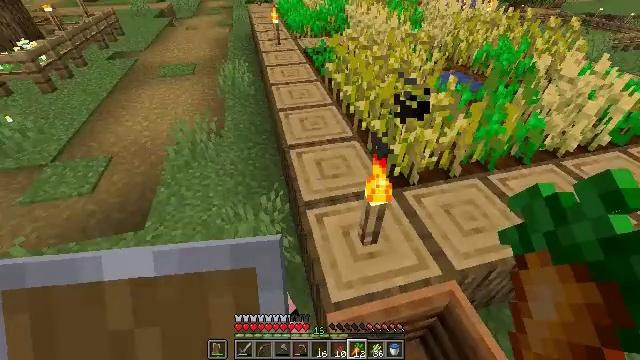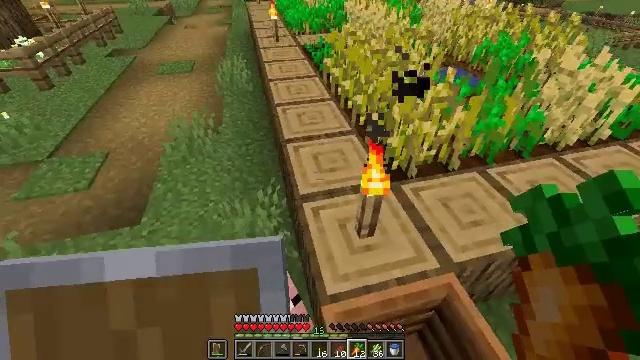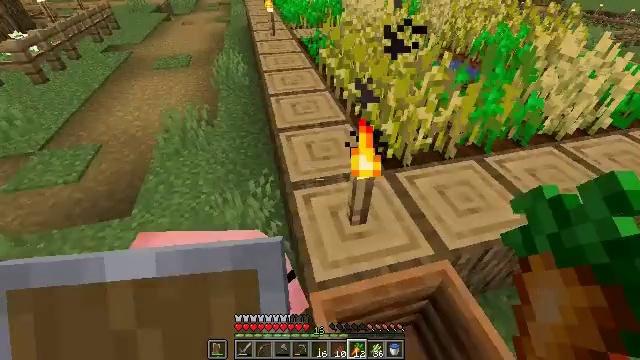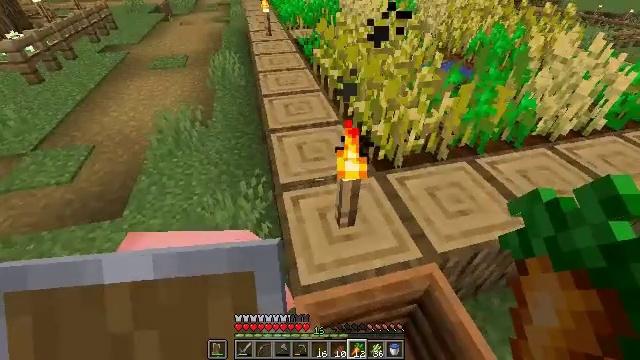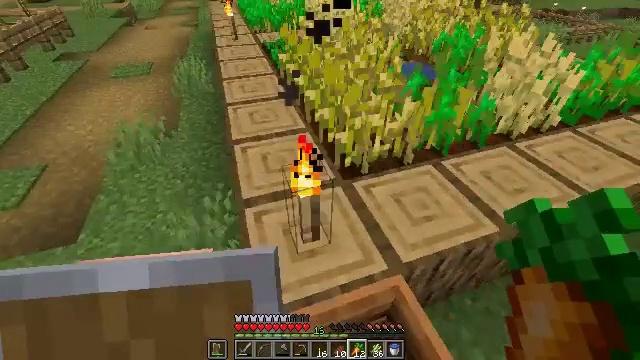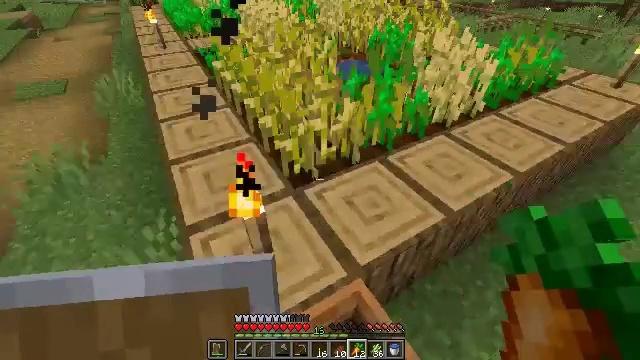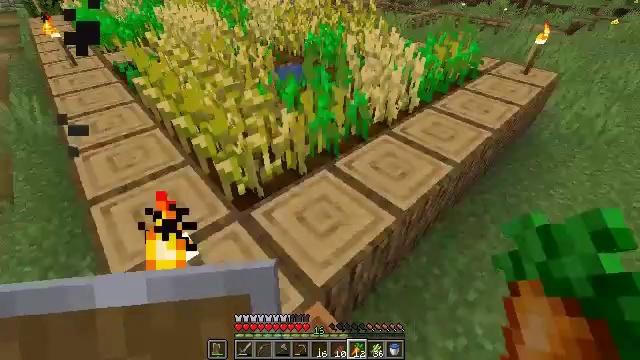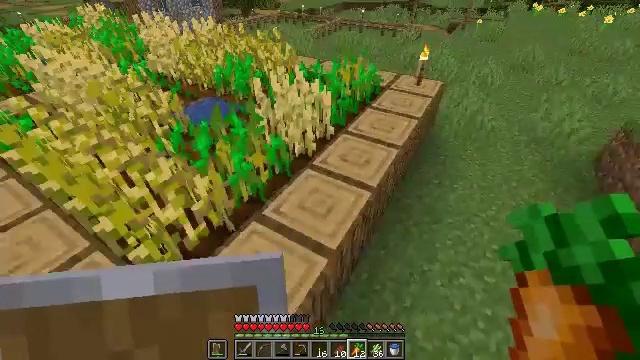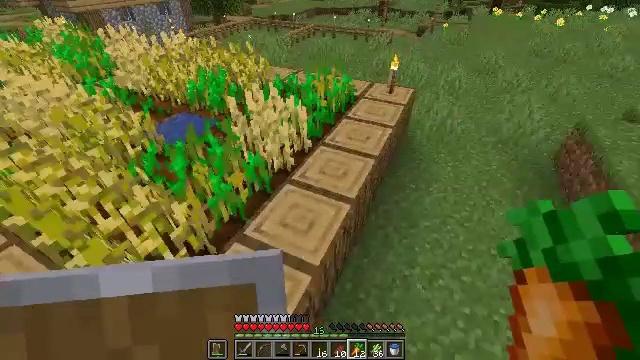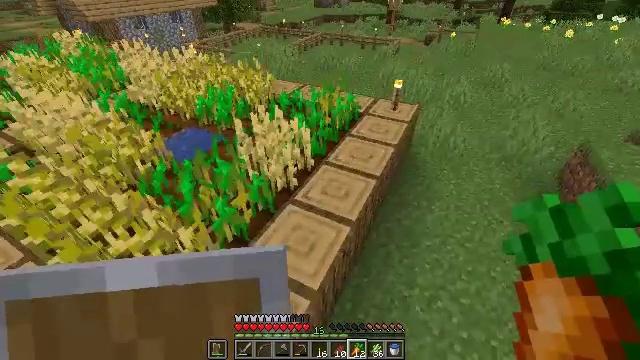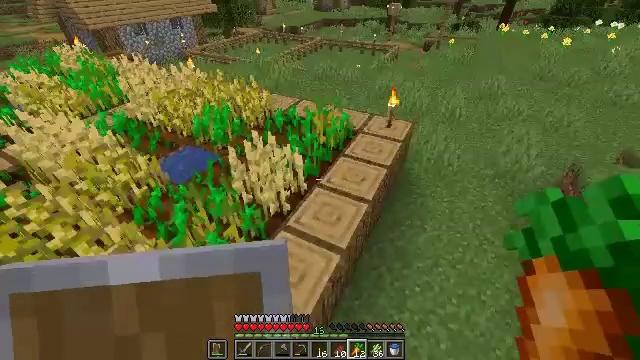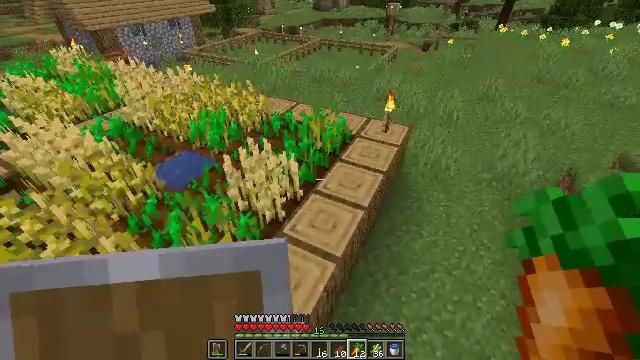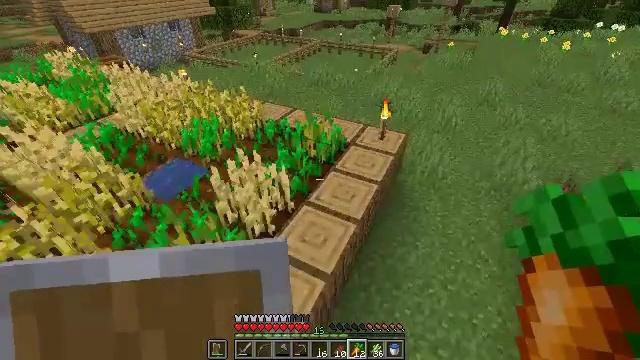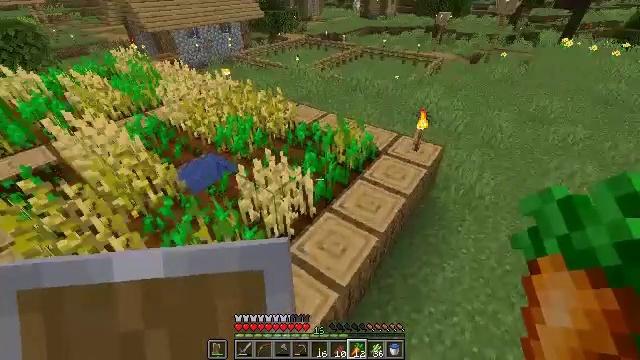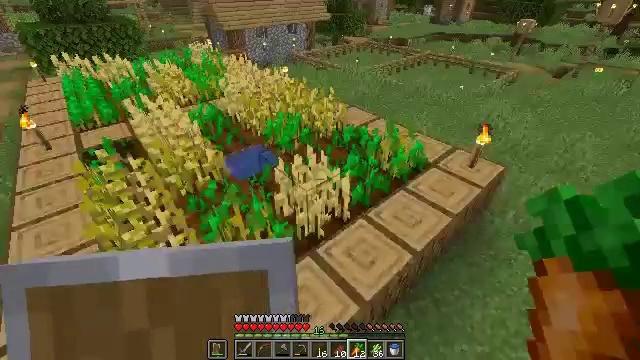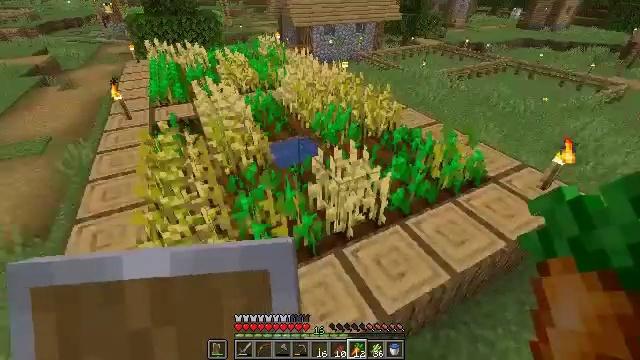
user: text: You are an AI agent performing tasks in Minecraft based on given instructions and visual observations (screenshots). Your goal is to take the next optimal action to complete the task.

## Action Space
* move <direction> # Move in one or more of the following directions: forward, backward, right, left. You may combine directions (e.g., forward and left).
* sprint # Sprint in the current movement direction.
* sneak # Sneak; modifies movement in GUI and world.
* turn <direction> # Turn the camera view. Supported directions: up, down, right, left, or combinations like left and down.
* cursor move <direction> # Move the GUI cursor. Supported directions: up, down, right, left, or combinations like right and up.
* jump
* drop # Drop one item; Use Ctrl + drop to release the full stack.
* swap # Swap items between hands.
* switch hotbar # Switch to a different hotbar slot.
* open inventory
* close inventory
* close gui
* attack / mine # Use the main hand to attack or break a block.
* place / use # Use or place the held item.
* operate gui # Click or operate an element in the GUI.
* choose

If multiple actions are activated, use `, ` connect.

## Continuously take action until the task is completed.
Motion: motion action
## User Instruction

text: Gather carrots from the field.
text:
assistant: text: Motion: move right
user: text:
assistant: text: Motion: move forward and move right
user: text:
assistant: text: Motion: move forward and move right
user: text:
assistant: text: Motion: move forward and move right, turn right
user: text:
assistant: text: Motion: move forward and move right, turn right
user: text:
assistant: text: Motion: move forward and move right, turn right
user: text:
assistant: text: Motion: move forward and move right, turn right, jump
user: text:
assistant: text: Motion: move forward and move right, turn right, jump
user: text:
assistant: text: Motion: move forward and move right, turn left, jump
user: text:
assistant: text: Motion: move forward and move right
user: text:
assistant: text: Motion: move forward and move right
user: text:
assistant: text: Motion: move forward and move right
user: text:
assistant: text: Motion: move forward and move right, turn left
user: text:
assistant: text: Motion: move forward and move right, turn left
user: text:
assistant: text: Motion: move right, turn left
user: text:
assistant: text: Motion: move right, turn left
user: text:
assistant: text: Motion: move right, turn left
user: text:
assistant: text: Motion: move back and move right, turn left and up
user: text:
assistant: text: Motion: move back and move right, turn left and up
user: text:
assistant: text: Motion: move back and move right, turn left and up
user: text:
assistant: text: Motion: move back
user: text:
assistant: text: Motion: move back, turn left
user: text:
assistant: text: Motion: move back, turn left and up
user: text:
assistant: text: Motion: move back, turn left
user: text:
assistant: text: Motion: move back, turn left
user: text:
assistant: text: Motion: move back, turn left
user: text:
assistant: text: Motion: move back and move left
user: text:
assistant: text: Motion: move back and move left
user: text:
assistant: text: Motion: move back and move left
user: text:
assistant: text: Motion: move back and move left